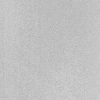
Atmospheric dust classification: dusty